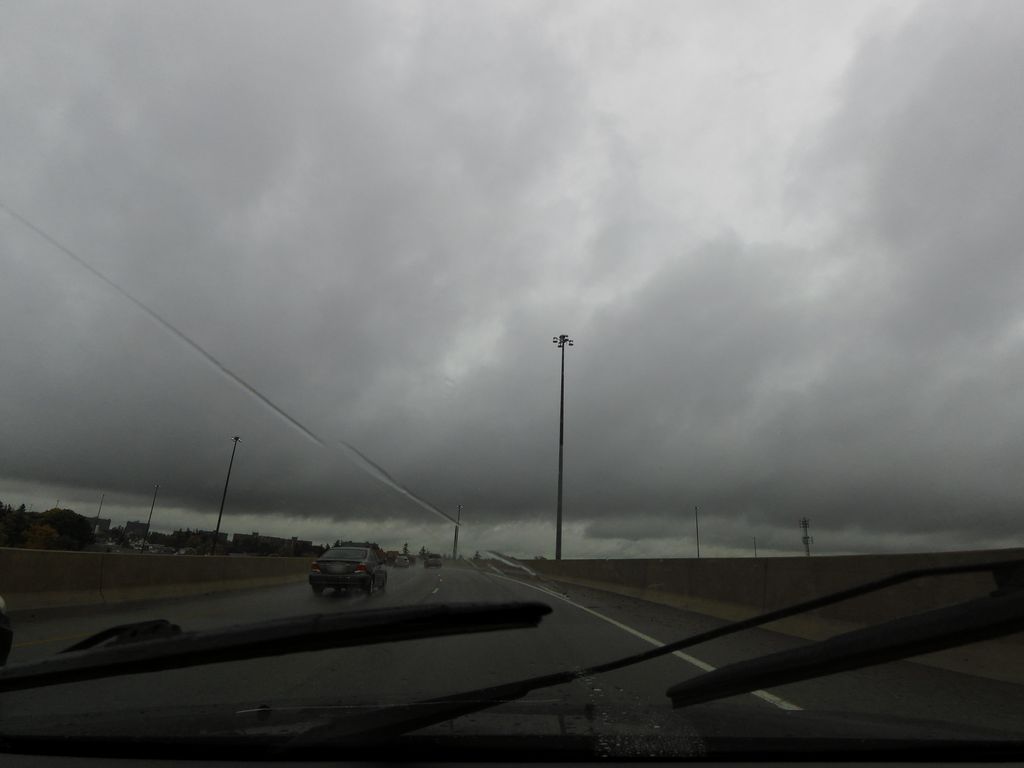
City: kitchener-waterloo